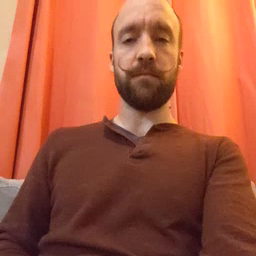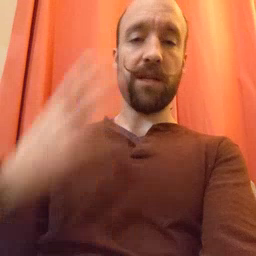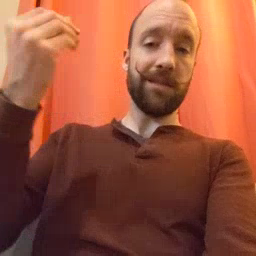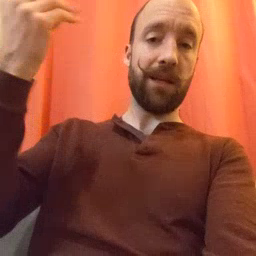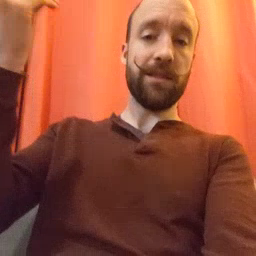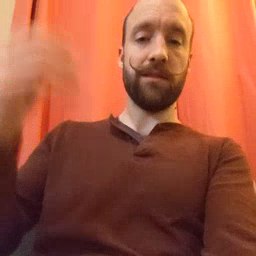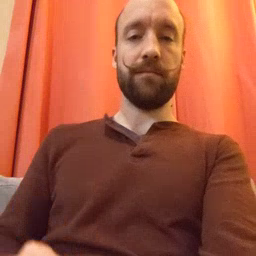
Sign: outside